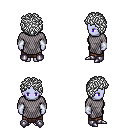
a pixel art fantasy rpg character, female body template, dark elf, purple skin, chain mail, robe skirt, white curly afro hairstyle, white cloth bracers, metal boots, four views (front, back, left, right), 2x2 character sprite sheet, small pixel art, hard edges, no anti-aliasing